Field crop: maize
Growth stage: 2
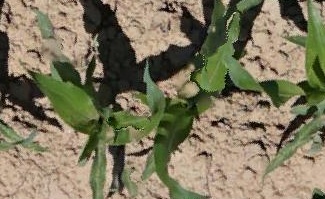
Species: maize